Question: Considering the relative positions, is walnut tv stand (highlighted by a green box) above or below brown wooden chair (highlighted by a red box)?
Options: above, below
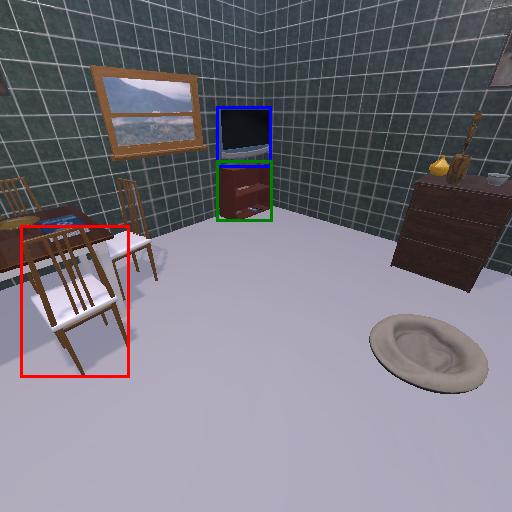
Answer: above